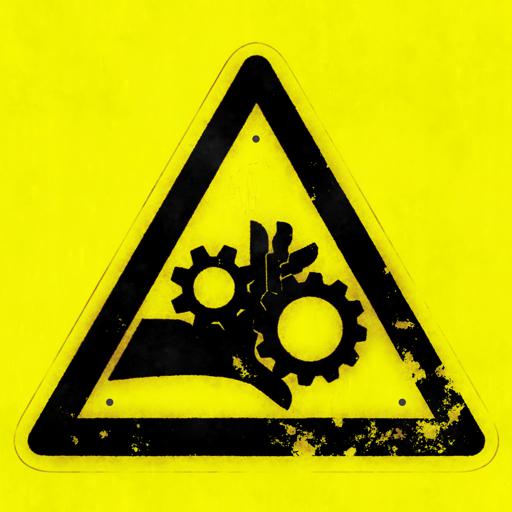
Tags: black danger gears parts rotating sign warning yellow